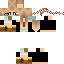
A female human skin with pale skin, wearing blonde bald dressed in a blue tshirt and brown pants, featuring a closed mouth.